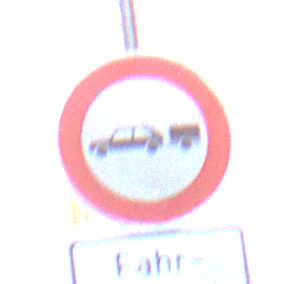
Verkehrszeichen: VerbotPersonenkraftwagenMitAnhaenger
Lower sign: SonstigeFahrzeugePersonengruppenFrei4
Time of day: SunriseSunset
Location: Outdoor (Urban)
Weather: PartlyCloudy
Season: NotSpecified
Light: Natural